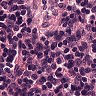
Metastatic tissue present: no